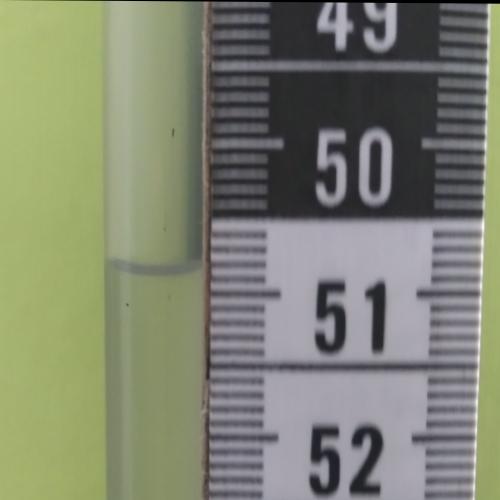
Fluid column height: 50.8 cm